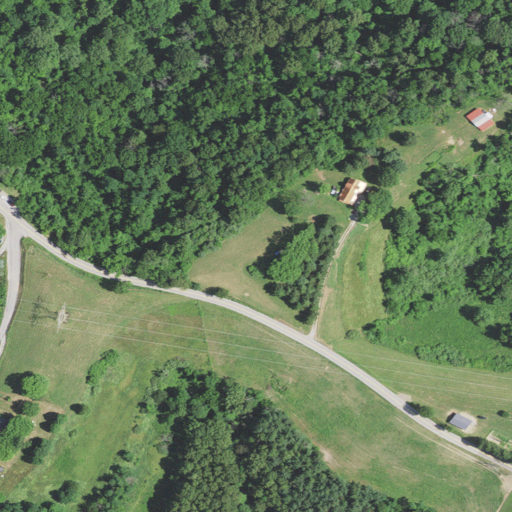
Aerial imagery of ridge(s) in West Virginia named Bowman Ridge containing deciduous forest, pasture, mixed forest, open development, grassland, and low intensity development